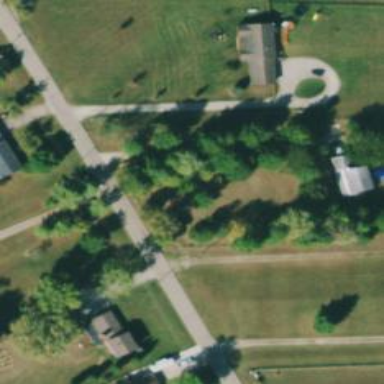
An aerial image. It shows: Driveway leading to service road.